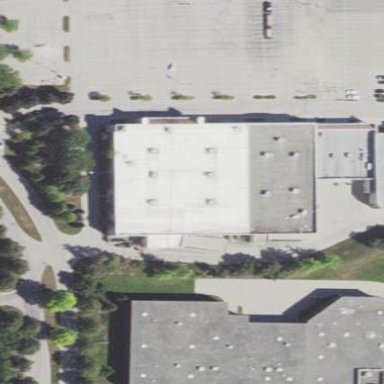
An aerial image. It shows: Building.